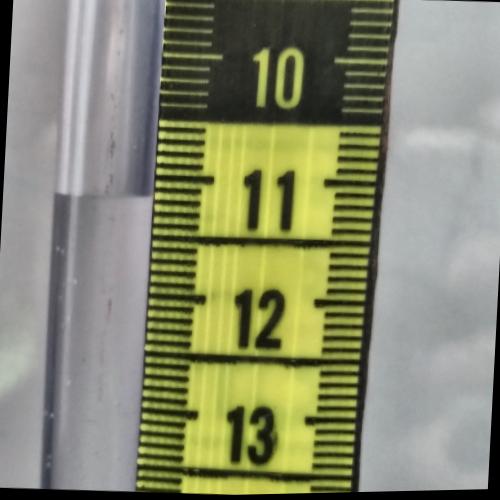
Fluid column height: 11.2 cm